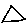
Label: triangle